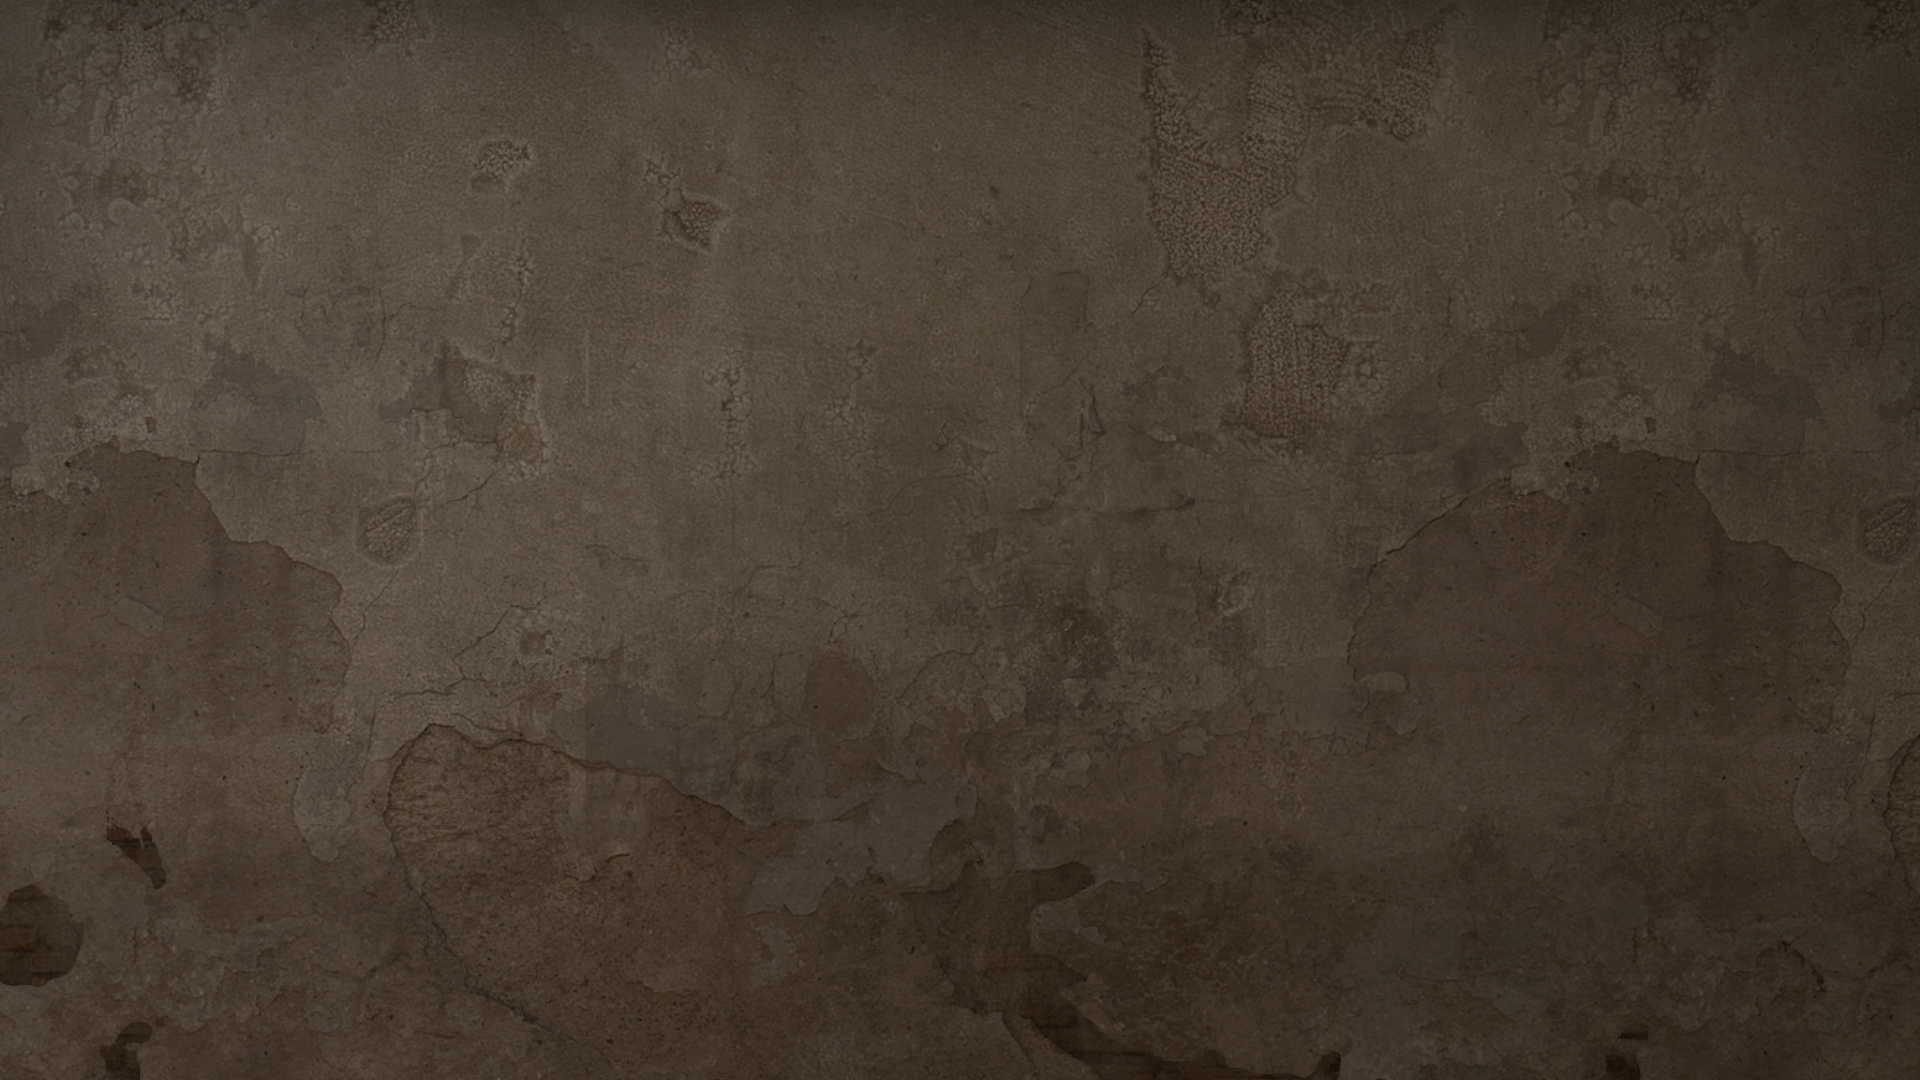
Map: de_dust2